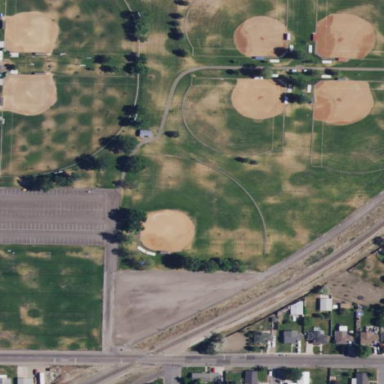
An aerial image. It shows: Baseball pitch for leisure and sports activities.